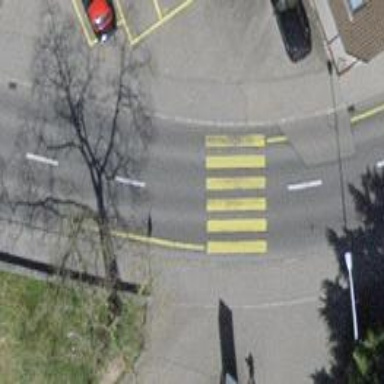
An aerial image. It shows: Uncontrolled zebra crossing with zebra markings.